Interaction volume radius: 5 \u00c5
Interaction volume height: 40 \u00c5
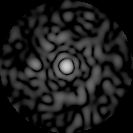
Disorder parameter: 0.8435